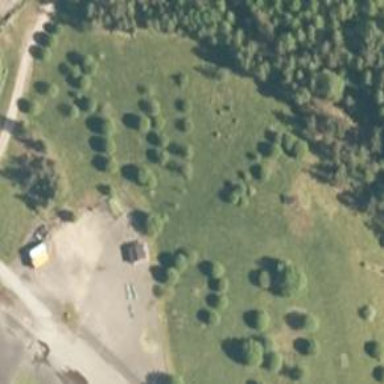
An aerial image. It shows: Disc golf hole.